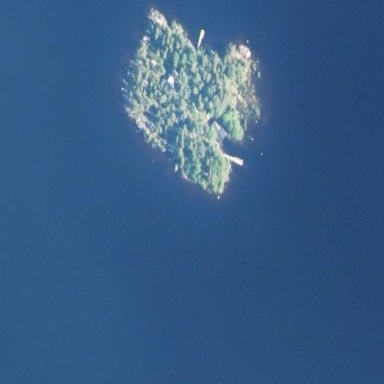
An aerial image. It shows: Islet.